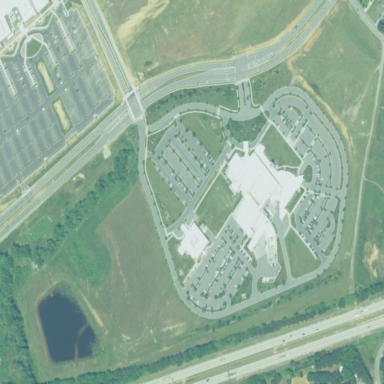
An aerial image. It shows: Hospital providing healthcare services.